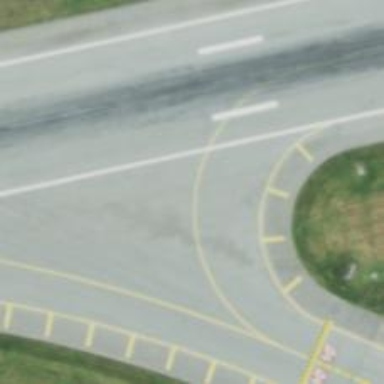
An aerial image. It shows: View of taxiway at the airport.